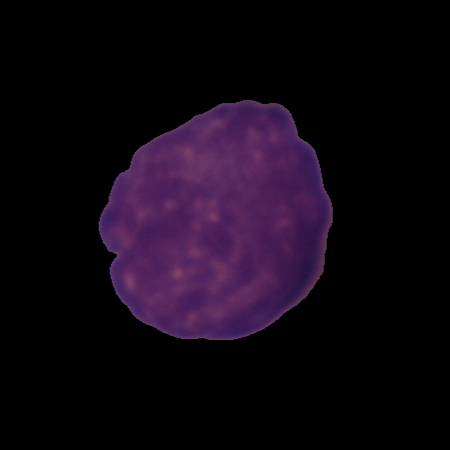
Label: cancer